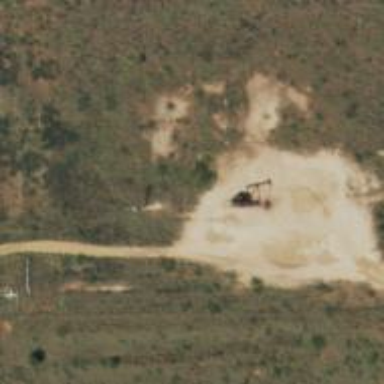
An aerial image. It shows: Petroleum well.